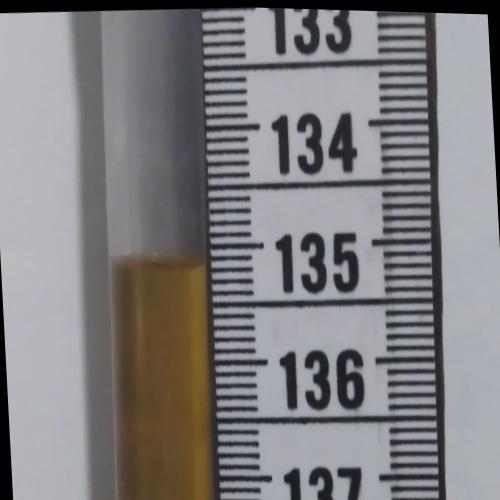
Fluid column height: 135.2 cm